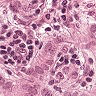
Metastatic tissue present: yes